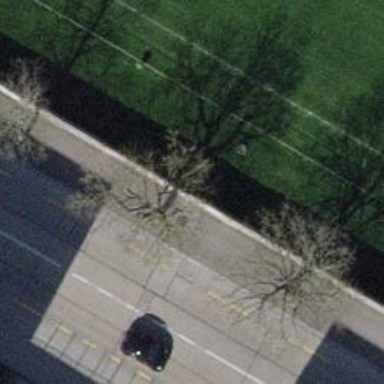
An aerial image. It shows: Beautiful avenue lined with deciduous broadleaved trees.